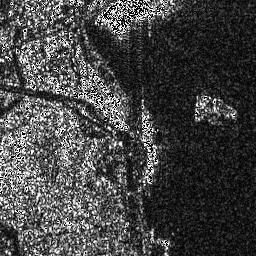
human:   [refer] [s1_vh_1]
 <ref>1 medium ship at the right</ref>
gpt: <box>[[76, 35, 91, 46, 0]]</box>